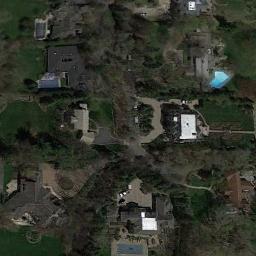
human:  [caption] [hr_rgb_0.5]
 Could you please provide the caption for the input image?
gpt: There are a lot of trees in the medium-sized residential area .

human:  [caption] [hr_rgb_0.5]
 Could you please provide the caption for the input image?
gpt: There are many trees in the middle residential area .

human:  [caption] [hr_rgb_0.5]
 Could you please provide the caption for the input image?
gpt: The medium residential area has some houses and lots of trees are among these houses .

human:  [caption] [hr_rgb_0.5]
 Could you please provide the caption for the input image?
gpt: The medium residential is on the grass next to some trees .

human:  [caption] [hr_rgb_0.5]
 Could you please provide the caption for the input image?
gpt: There are some black buildings and brown trees on the medium residential area .